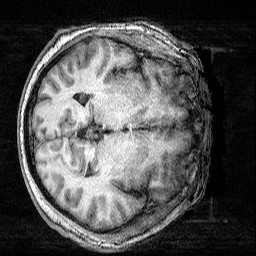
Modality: T1w
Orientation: axial
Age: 33
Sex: male
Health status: ill
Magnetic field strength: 3 T
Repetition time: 2.53 s
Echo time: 0.00331 s